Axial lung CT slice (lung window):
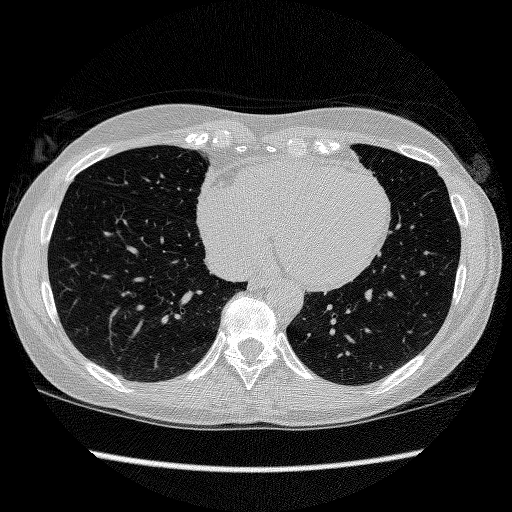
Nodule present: no